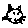
Label: cat